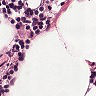
Metastatic tissue present: no